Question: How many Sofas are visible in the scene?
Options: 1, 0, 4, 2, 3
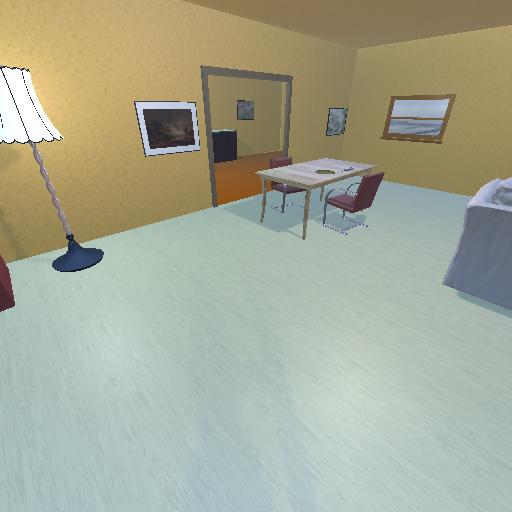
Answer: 1